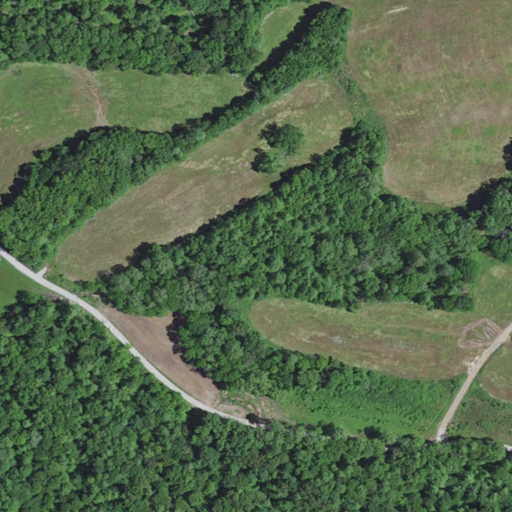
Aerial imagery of valley in Kentucky named Thompson Hollow containing deciduous forest, pasture, low intensity development, open development, mixed forest, and medium intensity development